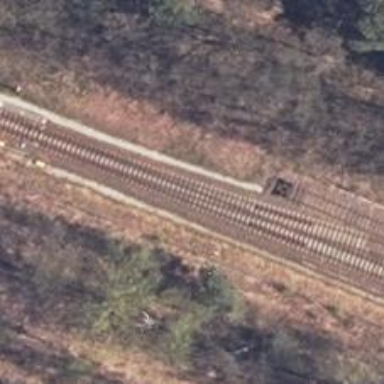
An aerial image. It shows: Railway switch with the turnout side on the left.